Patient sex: M
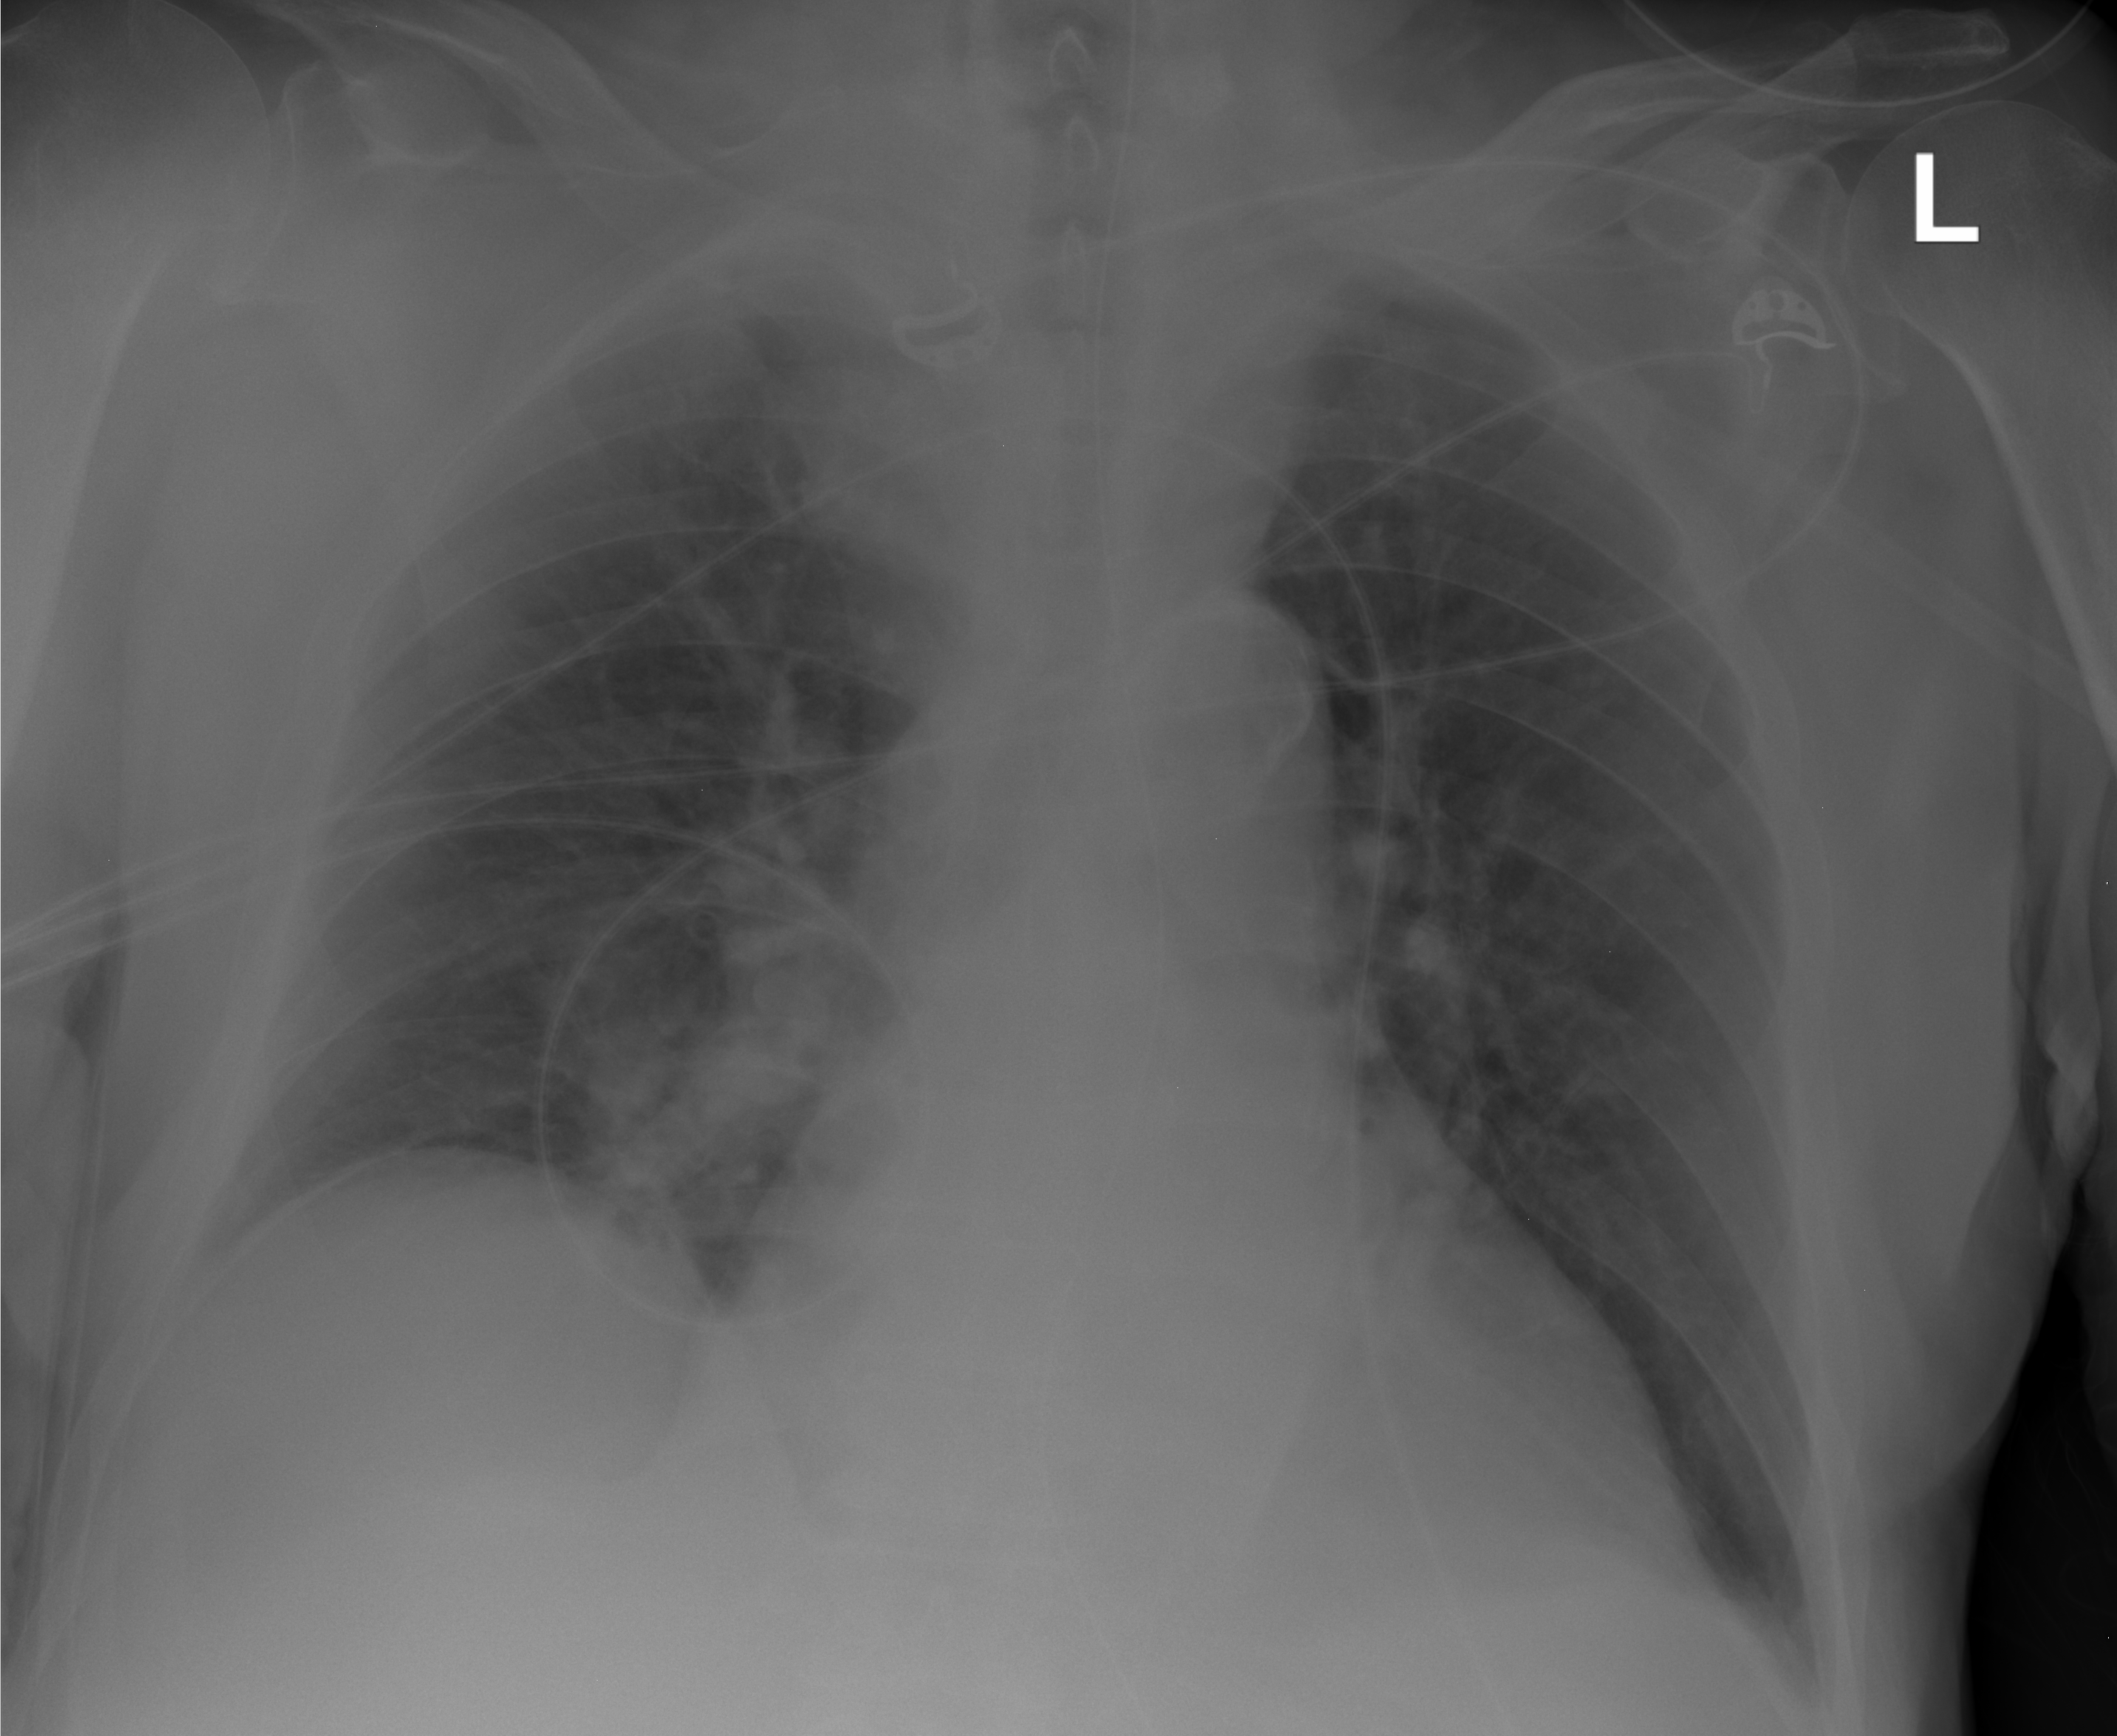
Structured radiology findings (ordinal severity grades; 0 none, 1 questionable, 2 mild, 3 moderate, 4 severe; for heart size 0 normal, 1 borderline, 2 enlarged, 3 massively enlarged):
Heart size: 2
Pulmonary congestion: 2
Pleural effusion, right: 0
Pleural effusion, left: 1
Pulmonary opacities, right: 0
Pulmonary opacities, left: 0
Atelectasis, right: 0
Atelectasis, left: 0